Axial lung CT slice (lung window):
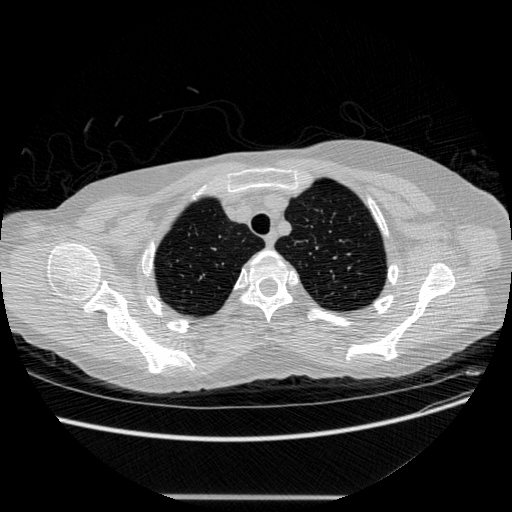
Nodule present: no